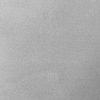
Atmospheric dust classification: dusty